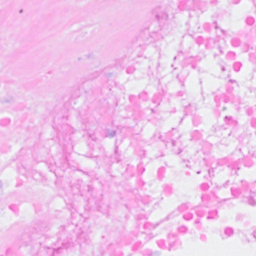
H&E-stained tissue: Breast